Field crop: maize
Growth stage: 2
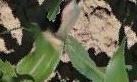
Species: maize